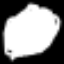
Label: angel